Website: crate-barrel
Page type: customer-info-address
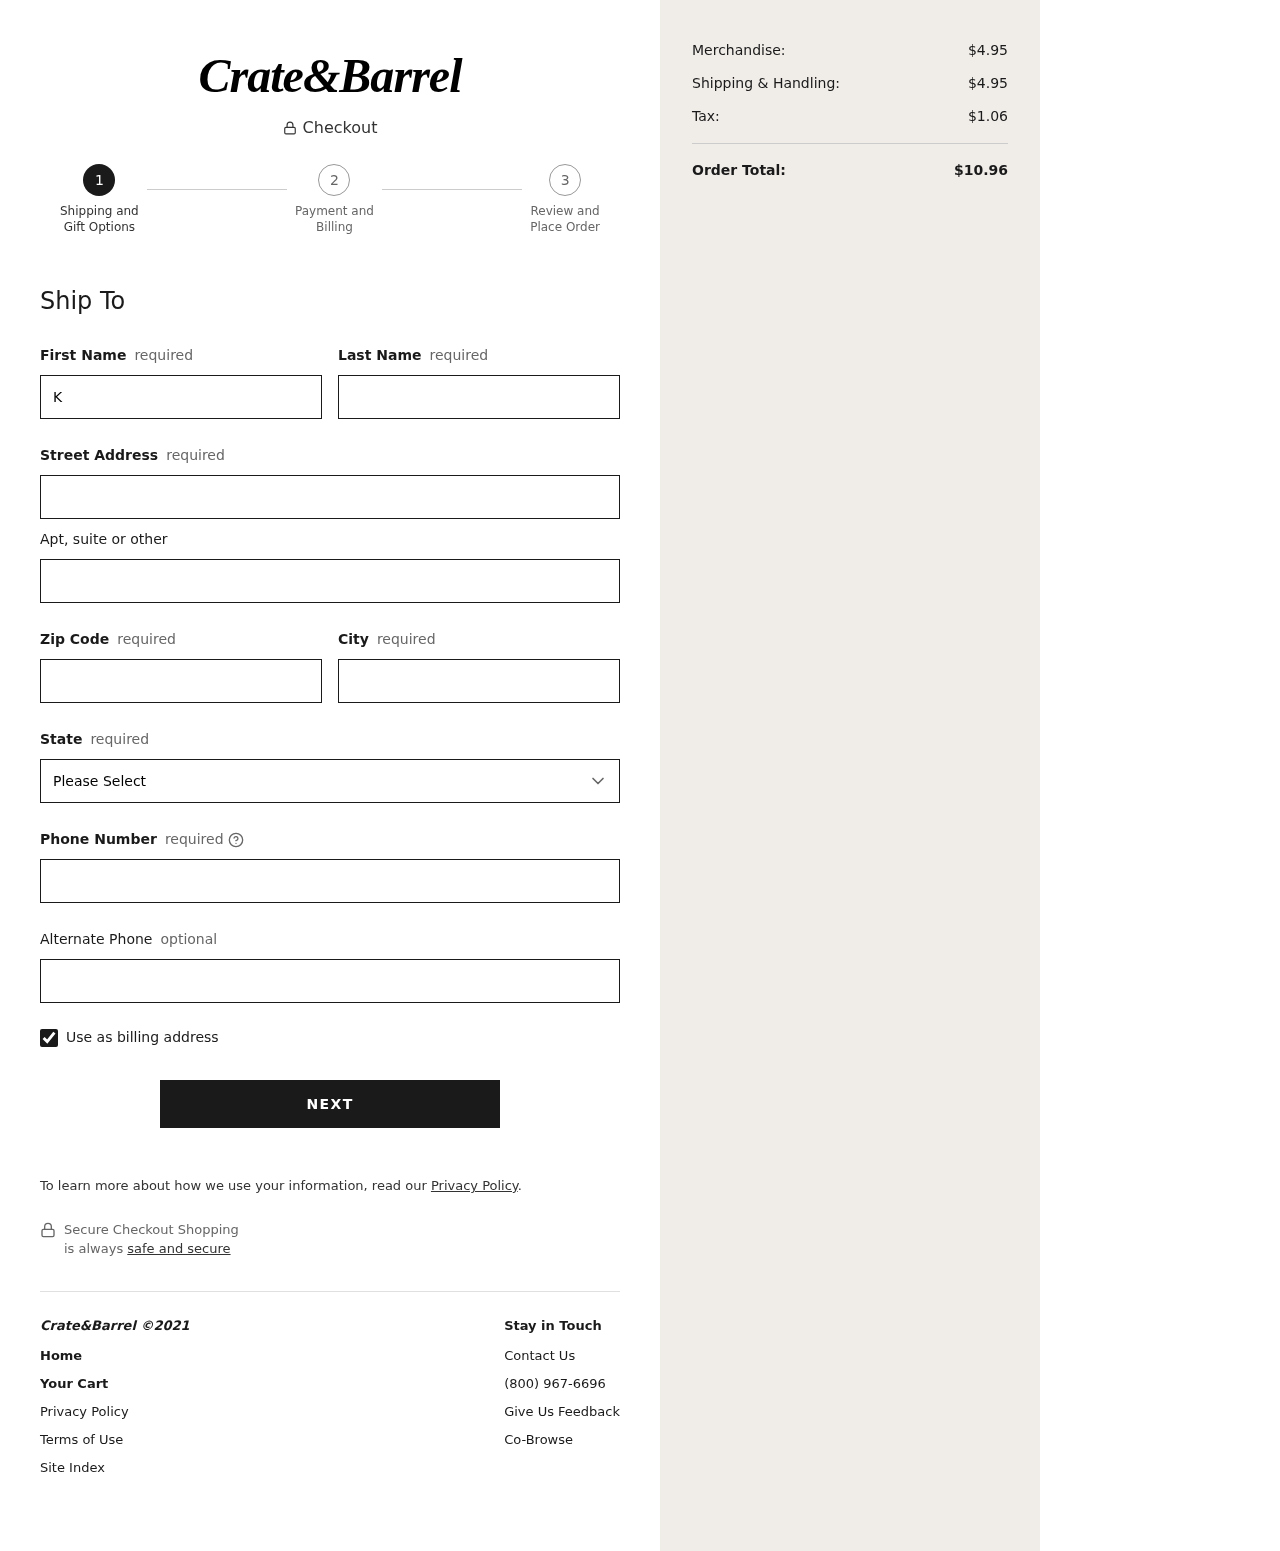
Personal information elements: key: PII_STATE
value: Maine
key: PII_FIRSTNAME
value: Kathy
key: PII_LASTNAME
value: Joseph
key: PII_STREET
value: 64560 Stephen Mill Apt. 113
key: PII_STREET2
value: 57095 Parker Dam
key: PII_POSTCODE
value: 07626
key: PII_CITY
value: Tomton
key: PII_PHONE
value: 5568723085
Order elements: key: ORDER_SUBTOTAL
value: $4.95
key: ORDER_SHIPPING_COST
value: $4.95
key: ORDER_TAX
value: $1.06
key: ORDER_TOTAL
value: $10.96